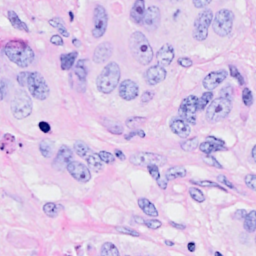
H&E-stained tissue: Breast